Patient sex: M
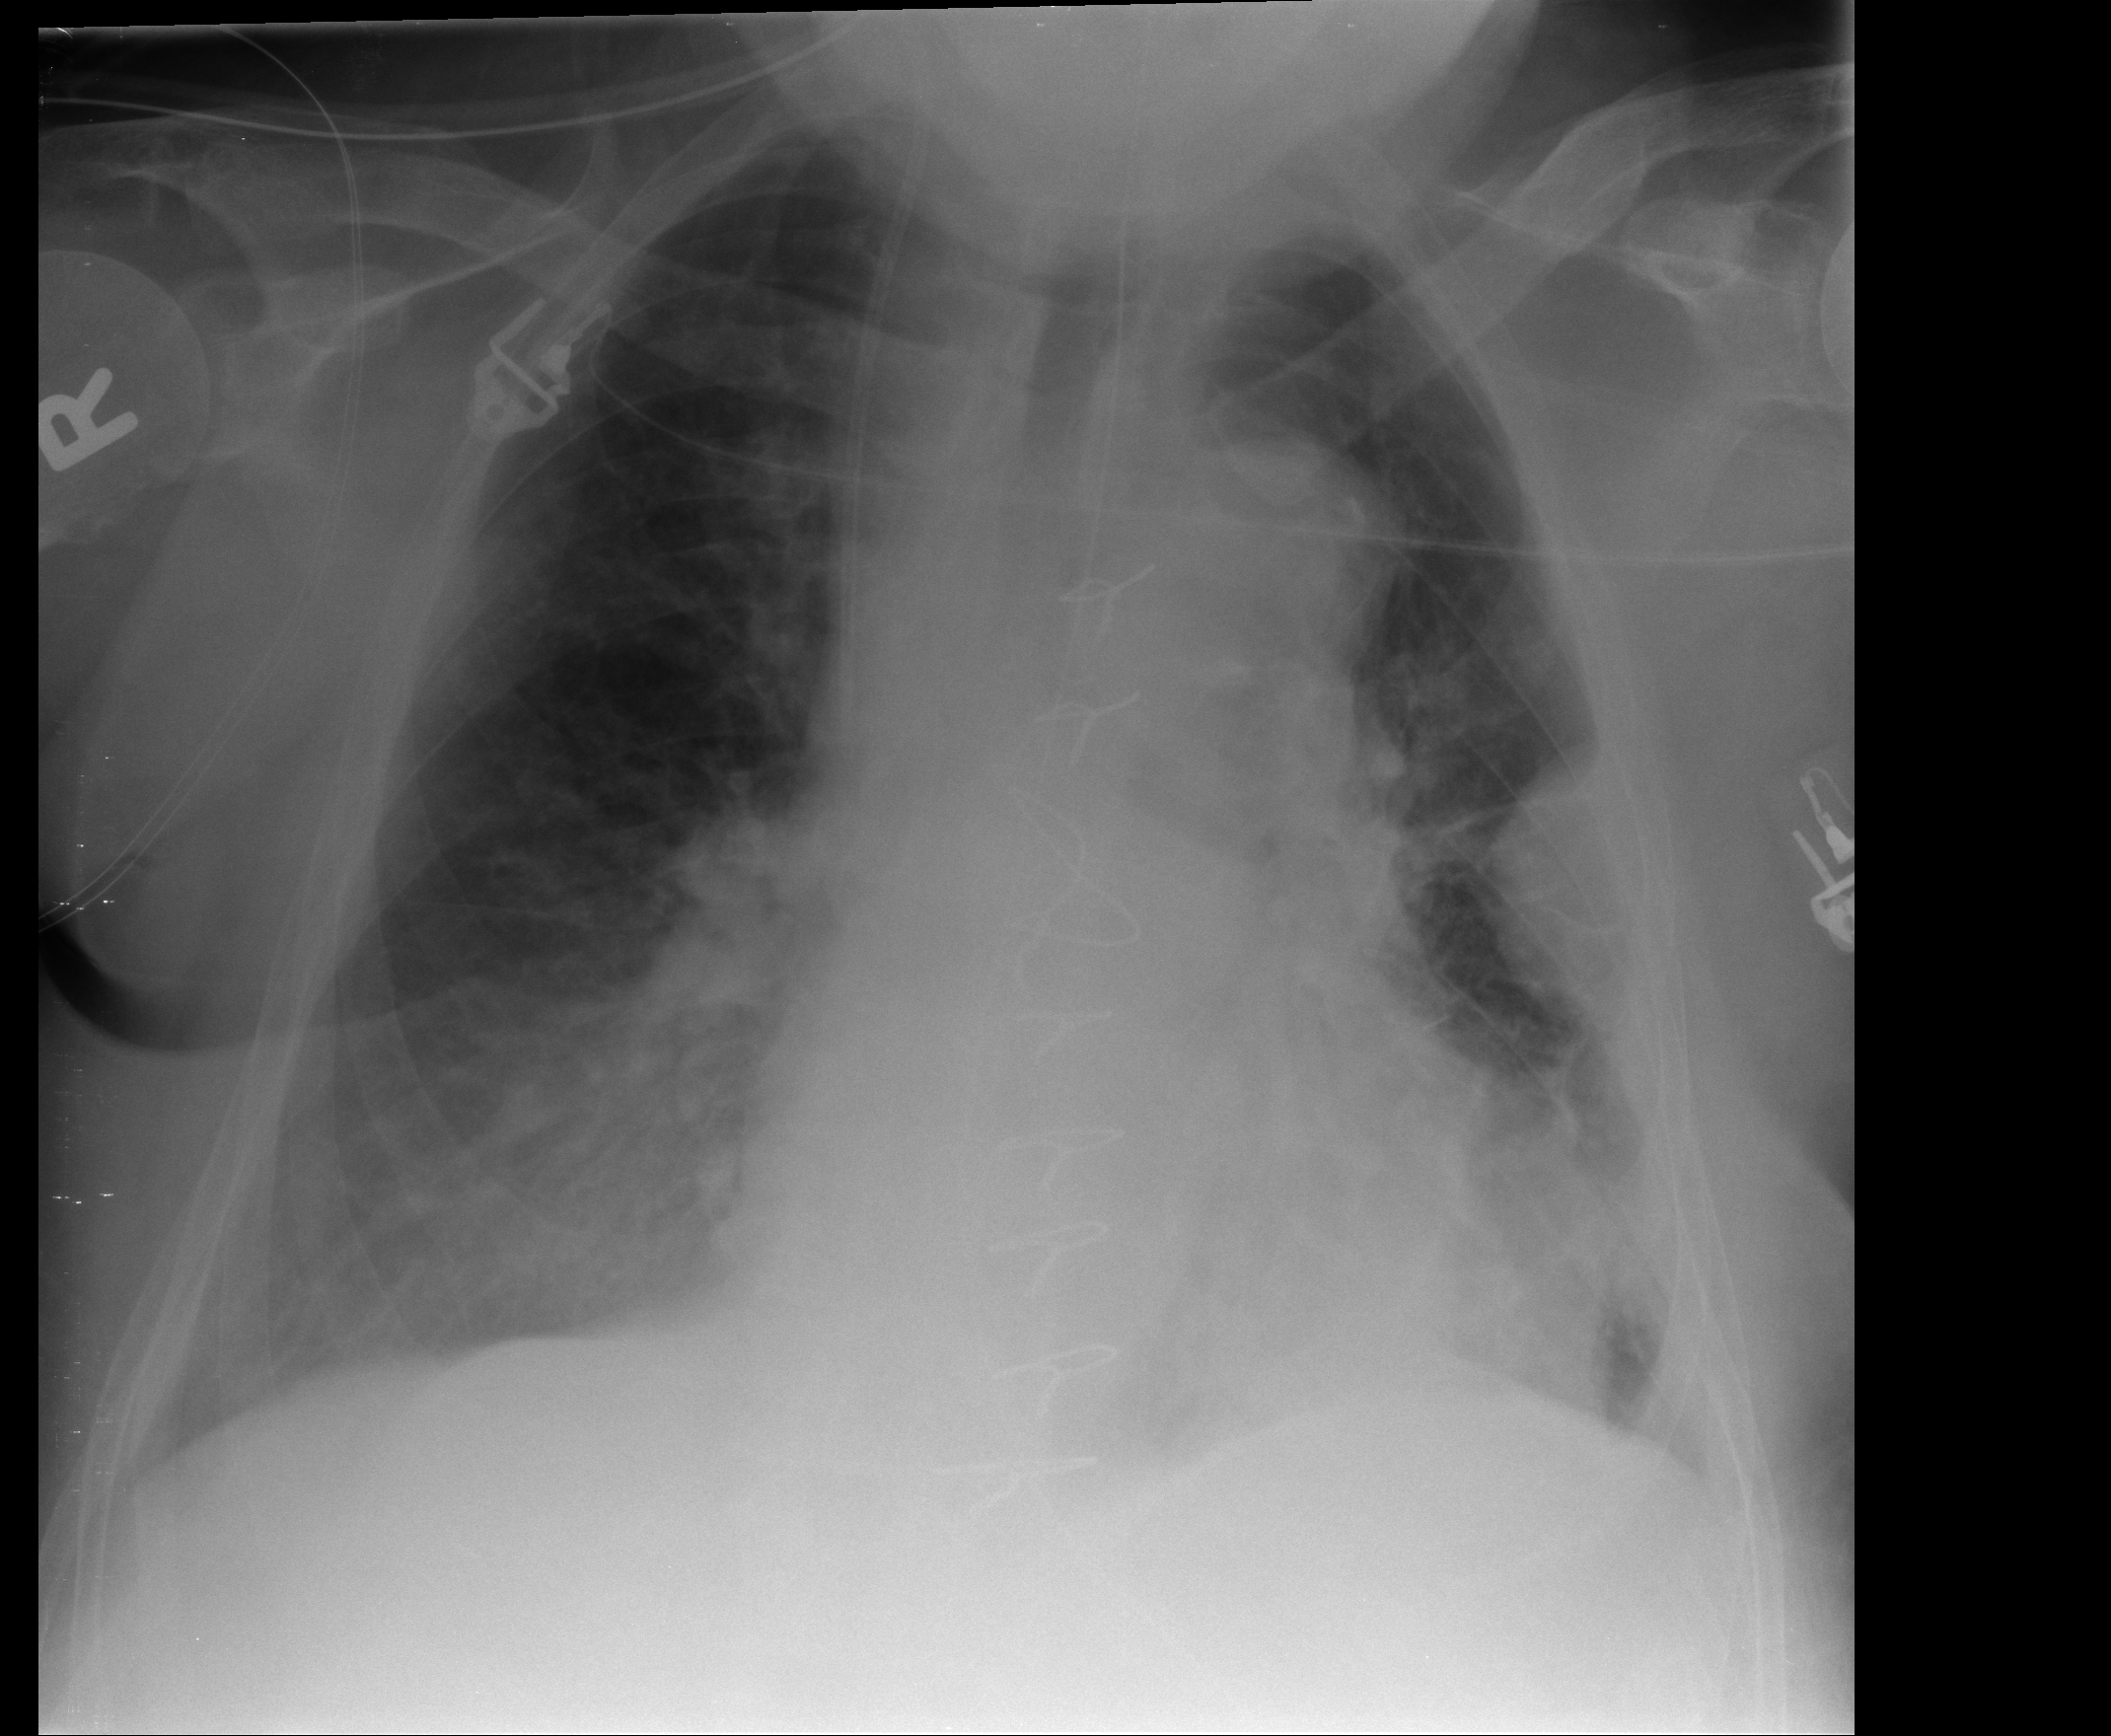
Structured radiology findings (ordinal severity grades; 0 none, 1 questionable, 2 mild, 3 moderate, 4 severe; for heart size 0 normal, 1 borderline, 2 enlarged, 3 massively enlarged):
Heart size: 2
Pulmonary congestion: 2
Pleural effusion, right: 1
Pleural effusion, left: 1
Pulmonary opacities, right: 0
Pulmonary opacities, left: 0
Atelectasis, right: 2
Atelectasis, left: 2